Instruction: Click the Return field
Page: home
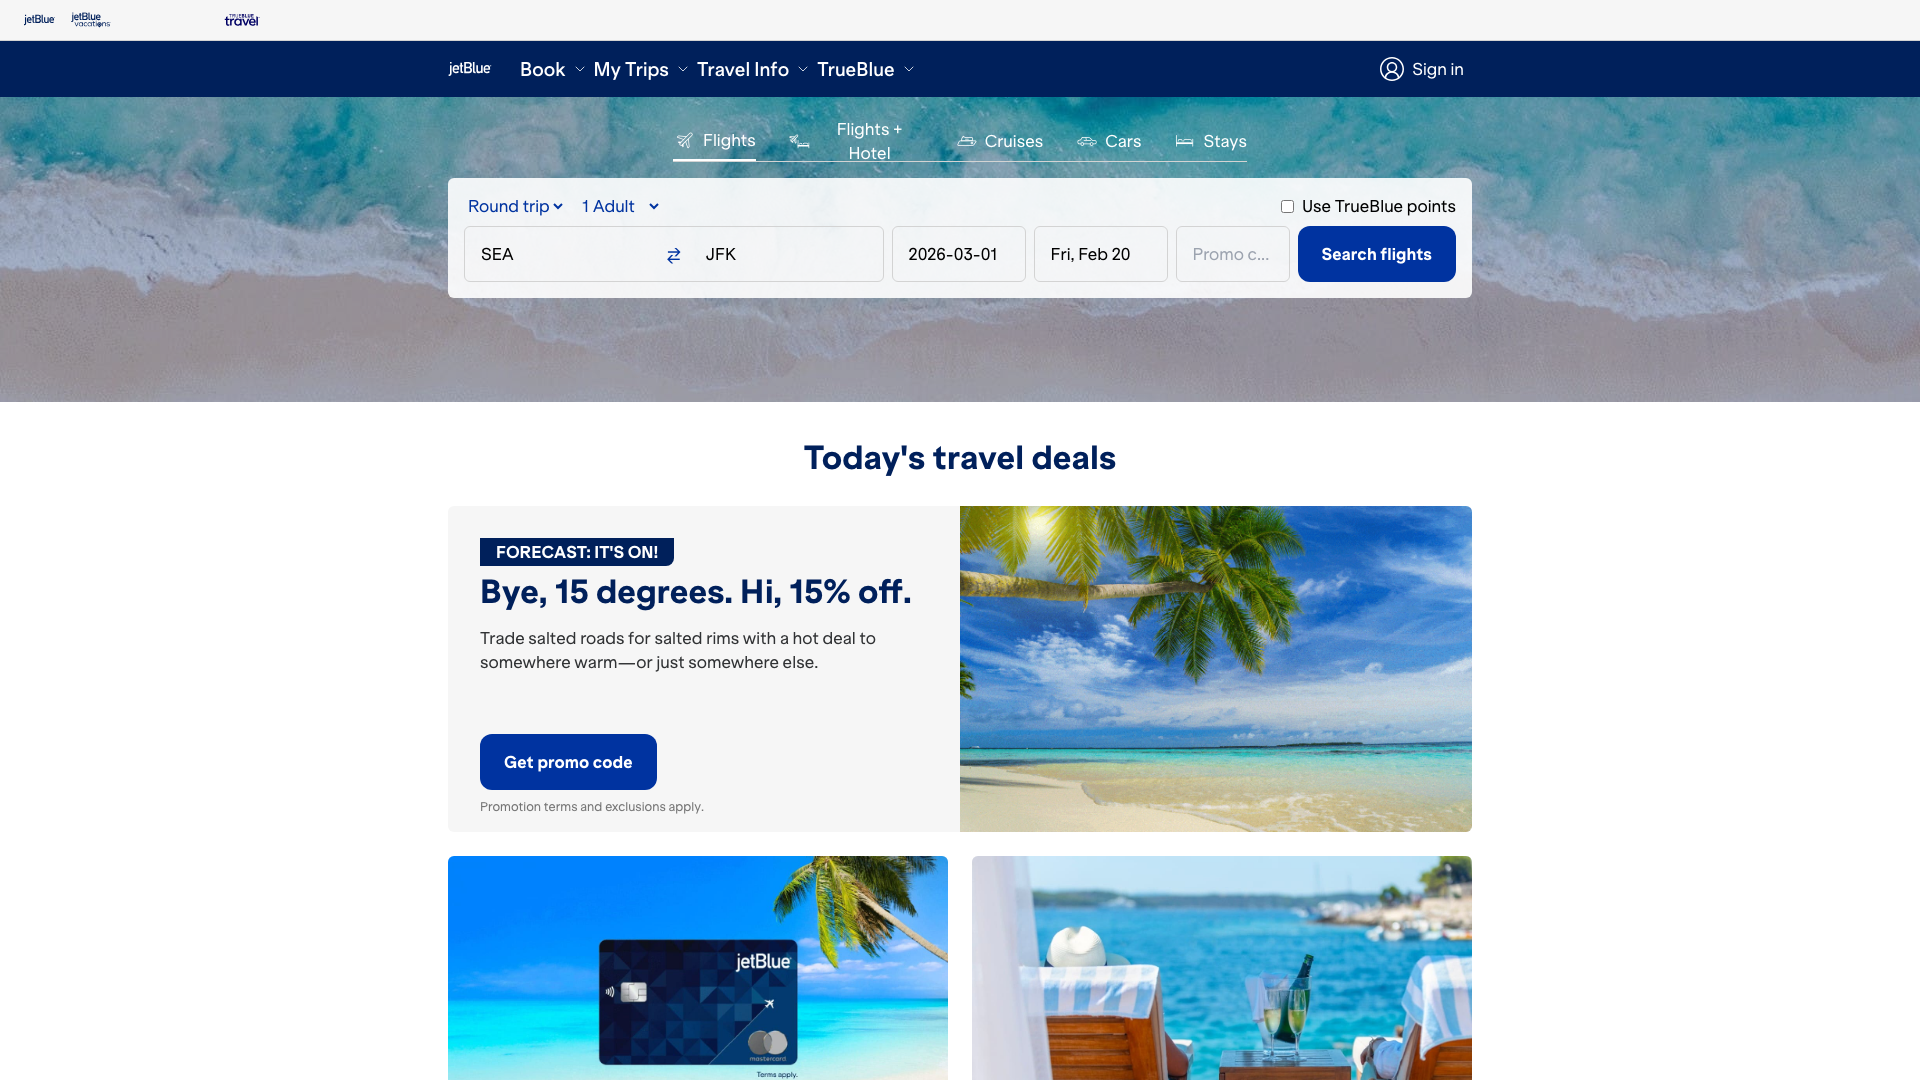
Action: click